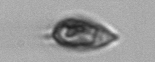
Label: Prorocentrum_triestinum